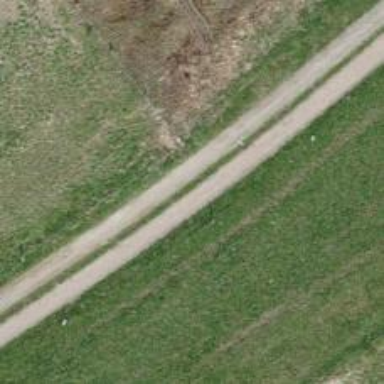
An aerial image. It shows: Track road with pebblestone surface.